Question: I am using JQuery's accordion. I want a border around the content panel, so I have the following in my CSS file:
'''
.ui-accordion-content {
border:1px solid;
border-color:#9db0bf;
}
'''
It works but doesn't draw the right border (I already tried Chrome, Firefox and IE, it's not a browser problem). This is the result:

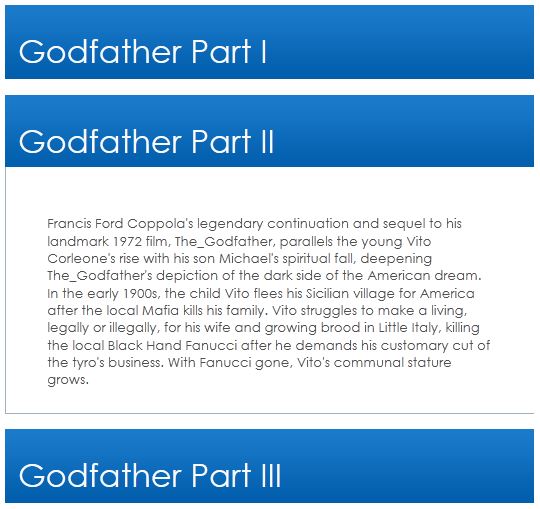
Answer: Sorry, my mistake
I have forgotten the following somewhere in my CSS file, just found it:
'''
.ui-accordion .ui-accordion-content {
border-right: 3px;
}
'''
I deleted it and it works.